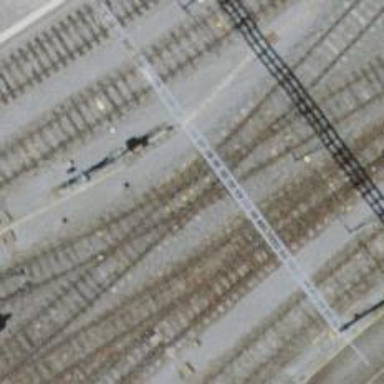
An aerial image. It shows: Railway crossing.